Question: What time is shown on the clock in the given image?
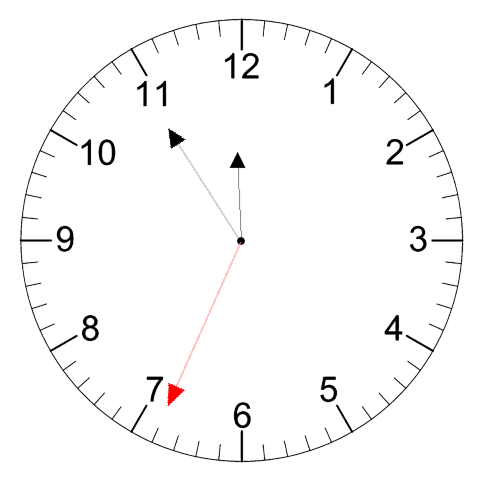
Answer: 11:54:34